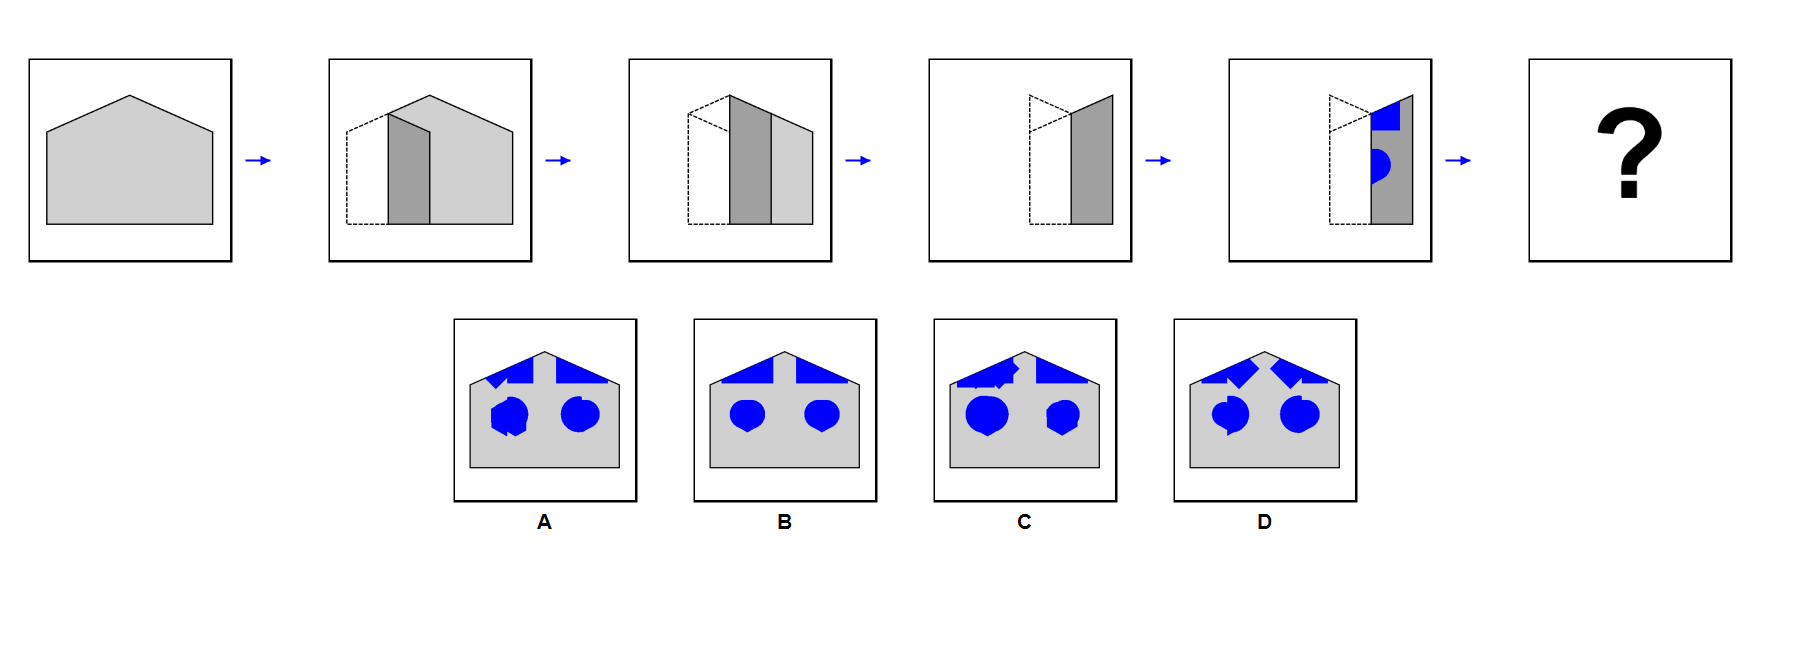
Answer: B